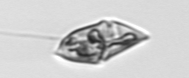
Label: Gyrodinium